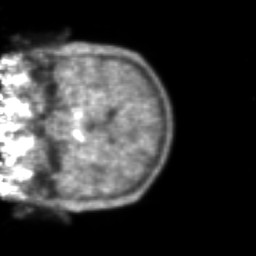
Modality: PET
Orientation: coronal
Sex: male
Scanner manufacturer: ge